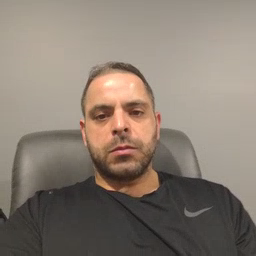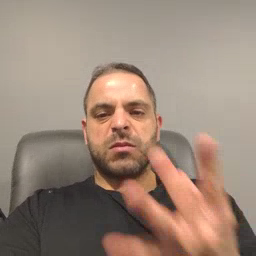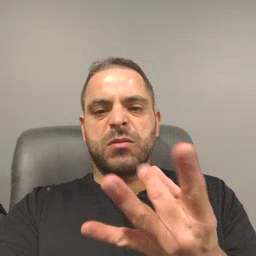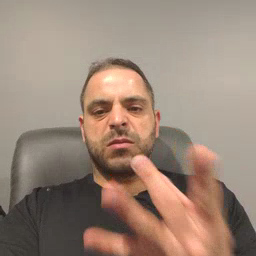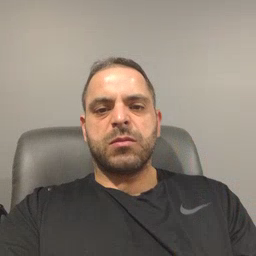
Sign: sticky